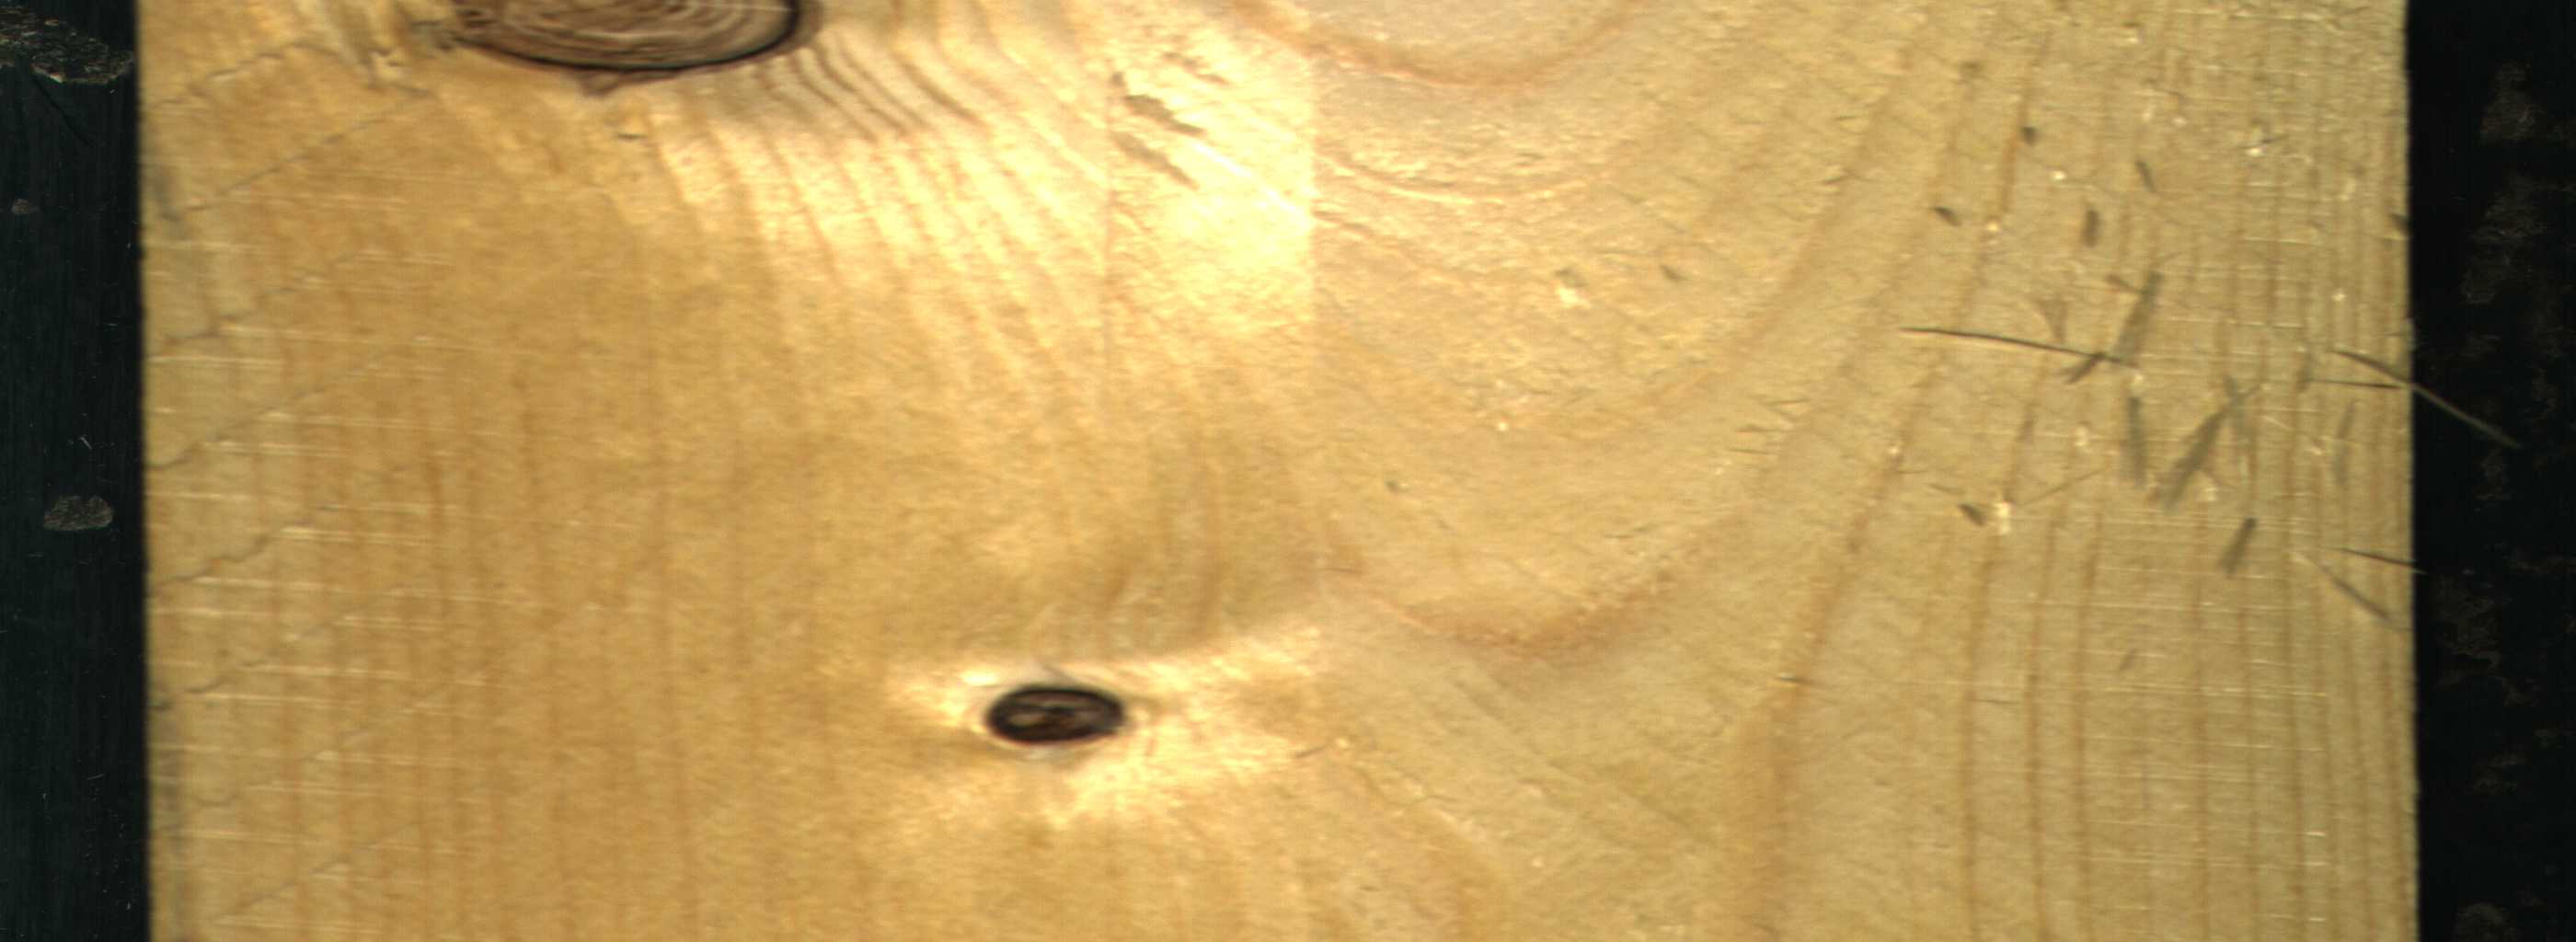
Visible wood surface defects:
Dead_Knot
Dead_Knot